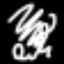
Label: squiggle